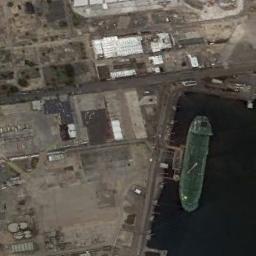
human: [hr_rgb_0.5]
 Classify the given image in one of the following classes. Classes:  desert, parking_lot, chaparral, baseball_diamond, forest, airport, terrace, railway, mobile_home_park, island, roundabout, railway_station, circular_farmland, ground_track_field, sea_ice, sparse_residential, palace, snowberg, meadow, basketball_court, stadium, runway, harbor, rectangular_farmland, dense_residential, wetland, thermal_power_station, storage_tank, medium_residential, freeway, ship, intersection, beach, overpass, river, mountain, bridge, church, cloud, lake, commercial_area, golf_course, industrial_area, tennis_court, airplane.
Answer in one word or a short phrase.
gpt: ship